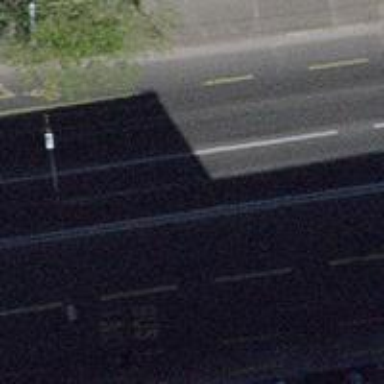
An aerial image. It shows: Secondary road with asphalt surface. It includes cycle lane and trolley wires.